Chest X-ray. View position: PA
Patient age: 46
Patient sex: F
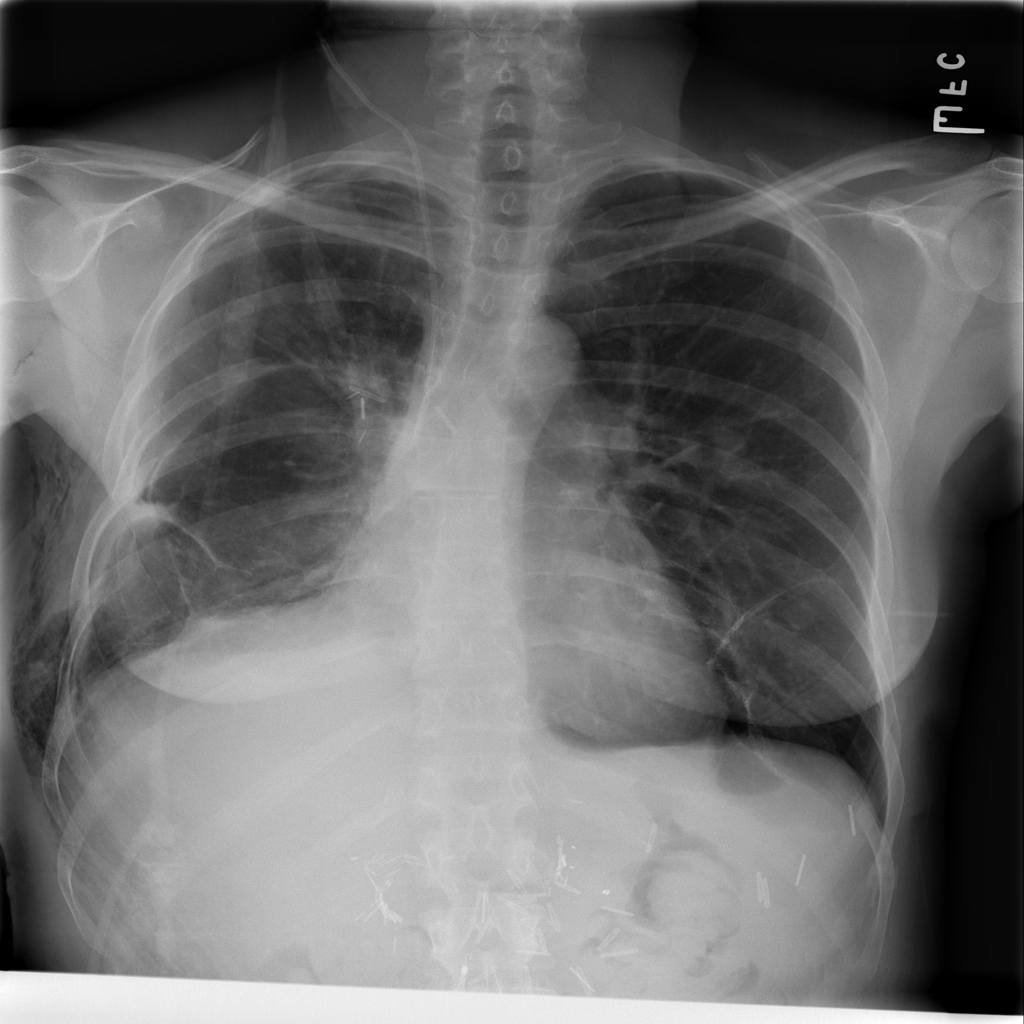
Finding: Pneumothorax